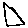
Label: triangle